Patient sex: M
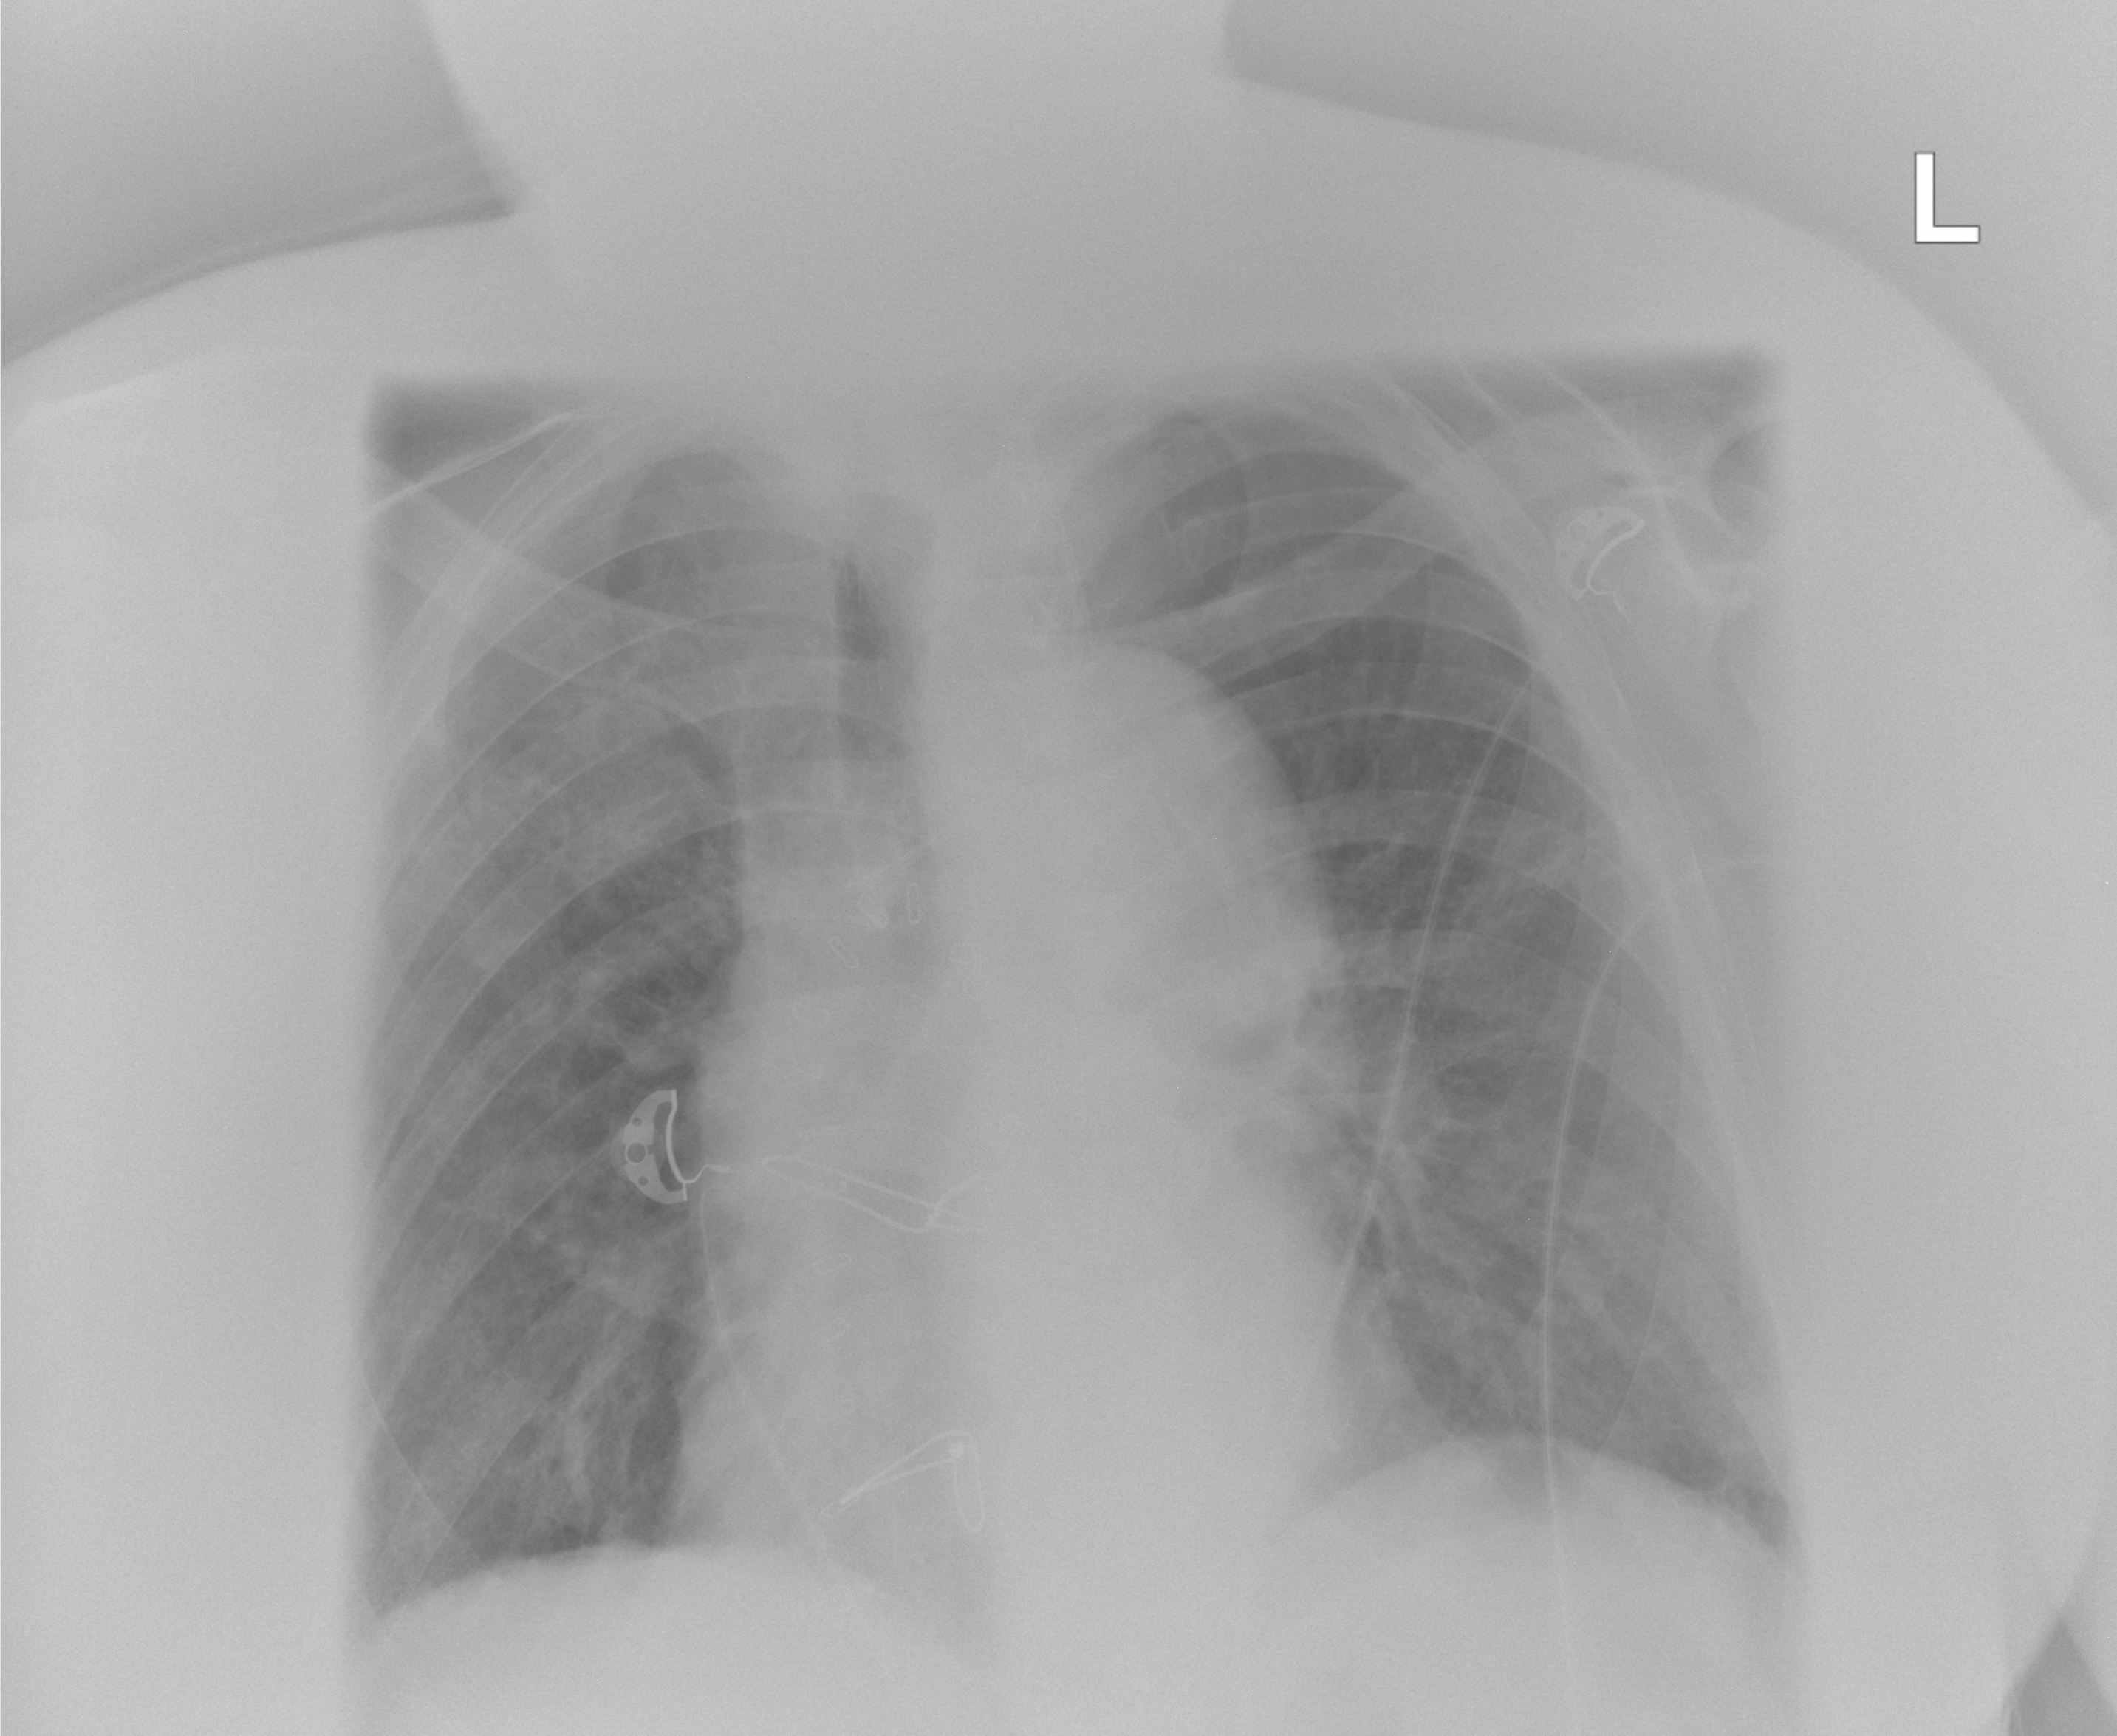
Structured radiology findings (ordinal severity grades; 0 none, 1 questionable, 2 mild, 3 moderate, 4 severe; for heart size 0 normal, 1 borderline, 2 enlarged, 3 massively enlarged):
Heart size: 2
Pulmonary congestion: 2
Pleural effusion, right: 0
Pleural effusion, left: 0
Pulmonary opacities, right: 2
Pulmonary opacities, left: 2
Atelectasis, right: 2
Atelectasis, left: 2